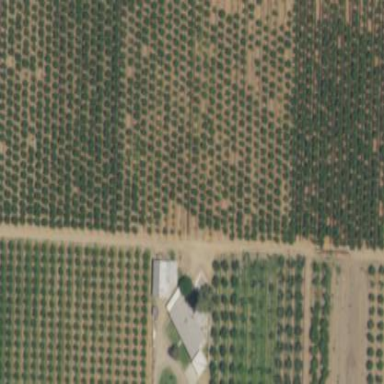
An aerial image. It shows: Orchard.